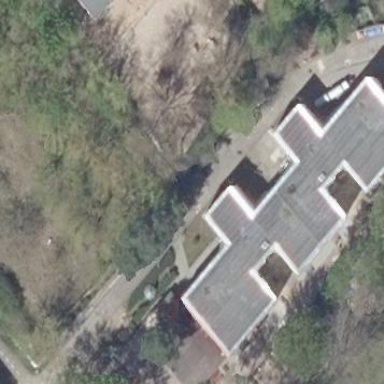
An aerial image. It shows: Public building serving as kindergarten.